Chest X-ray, AP view. Patient: 56 years old, sex F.
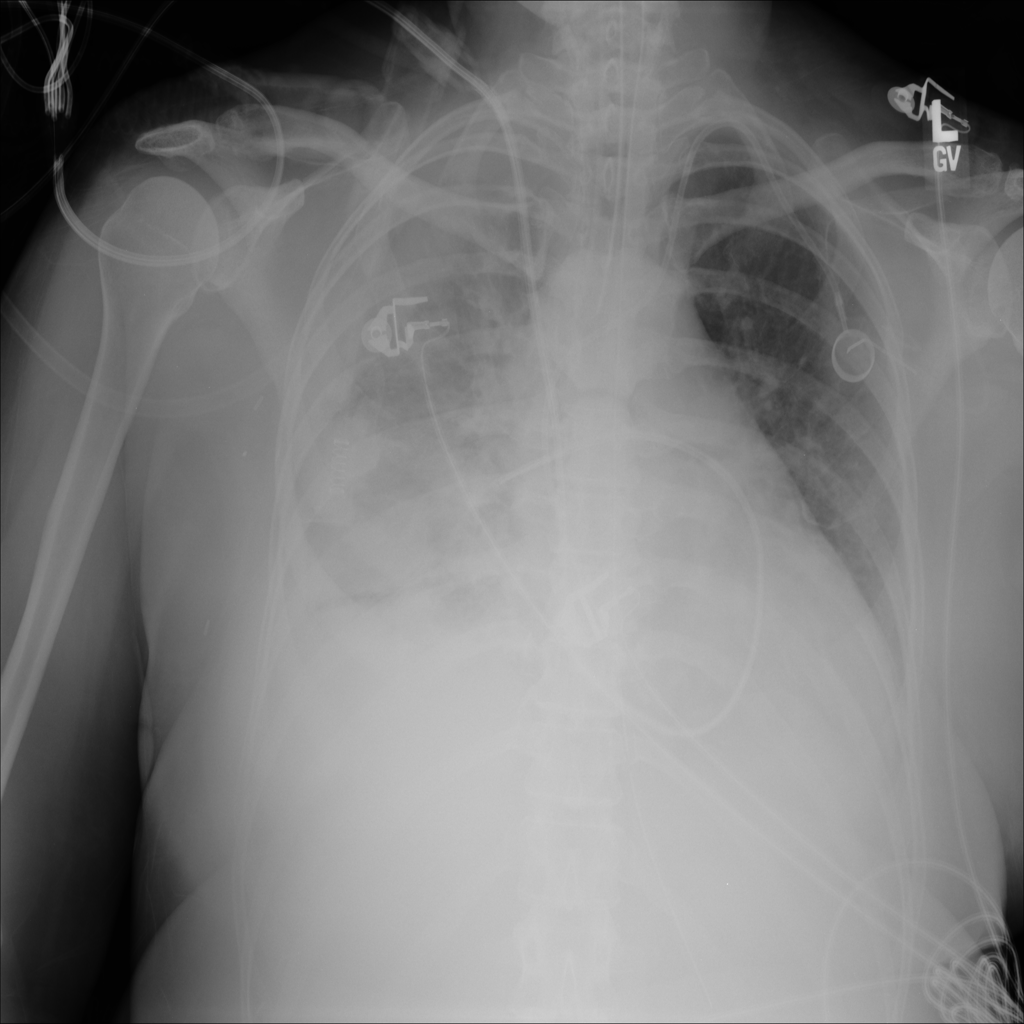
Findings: No Finding